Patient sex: M
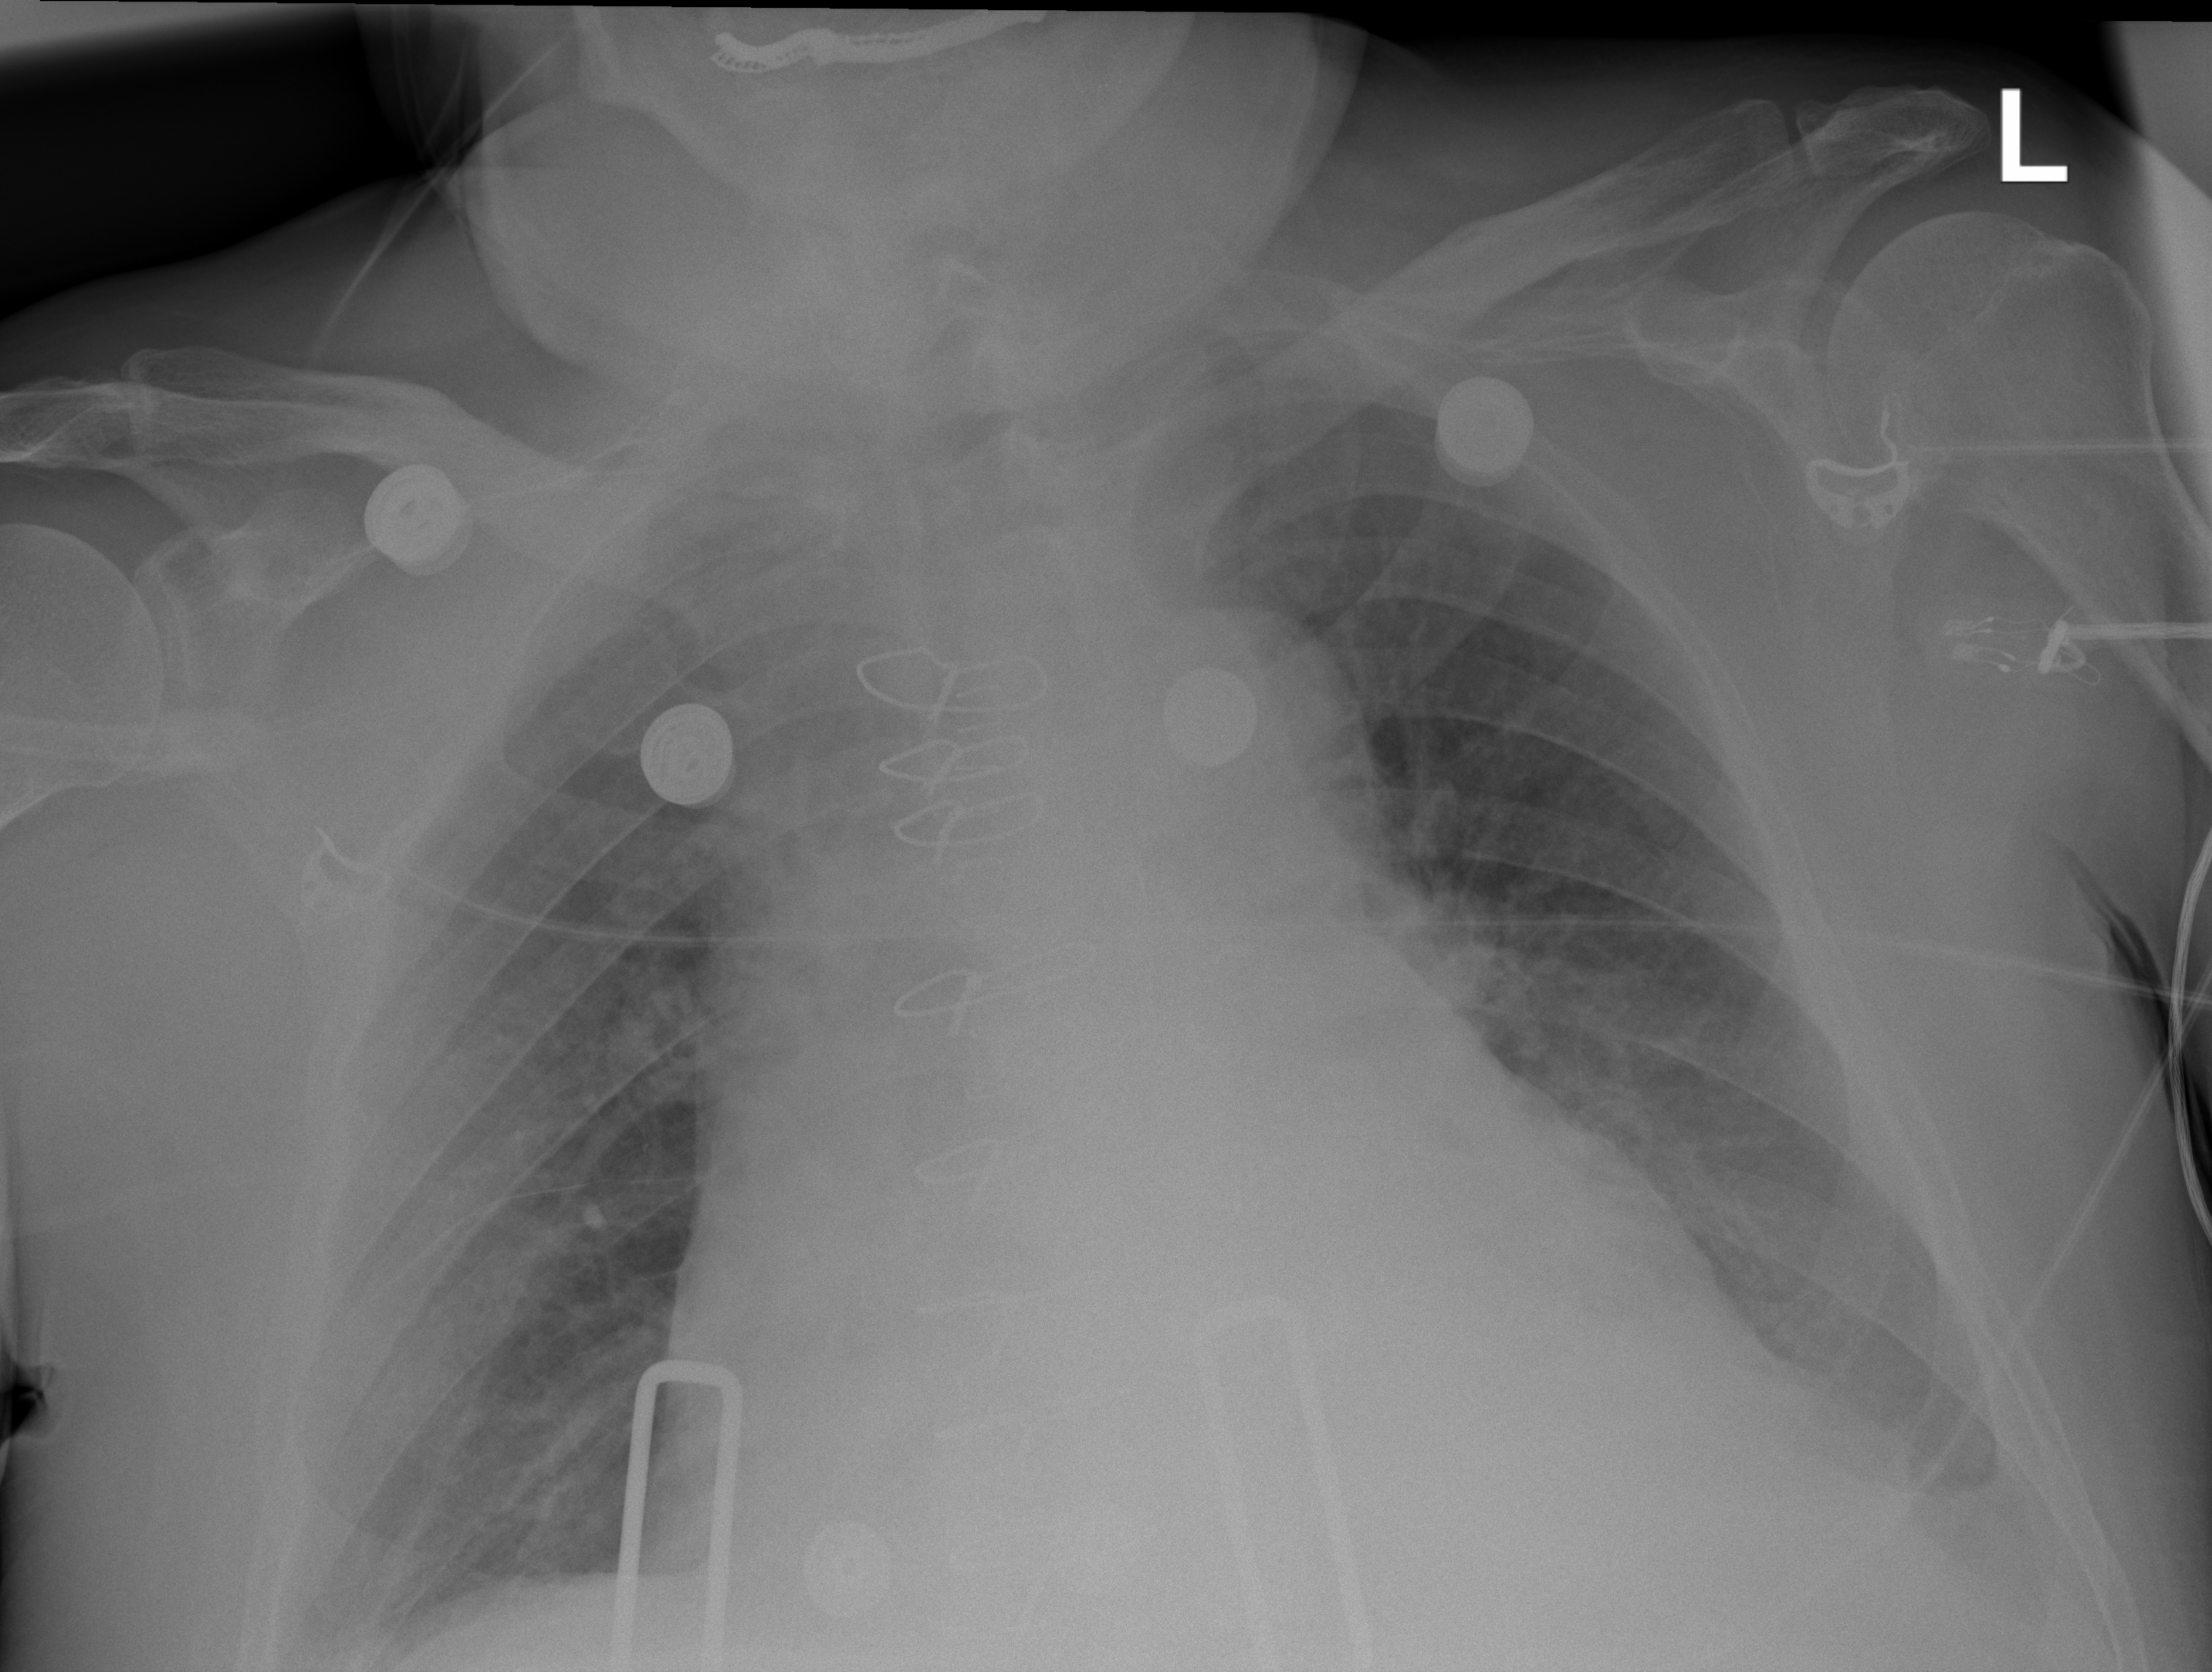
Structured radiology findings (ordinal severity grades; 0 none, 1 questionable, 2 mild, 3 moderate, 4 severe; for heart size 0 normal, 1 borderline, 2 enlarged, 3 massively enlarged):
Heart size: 2
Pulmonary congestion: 0
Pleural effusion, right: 1
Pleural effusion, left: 2
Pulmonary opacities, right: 1
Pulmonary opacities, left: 0
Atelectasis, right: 2
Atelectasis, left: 2